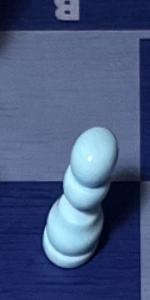
Label: Pawn_White